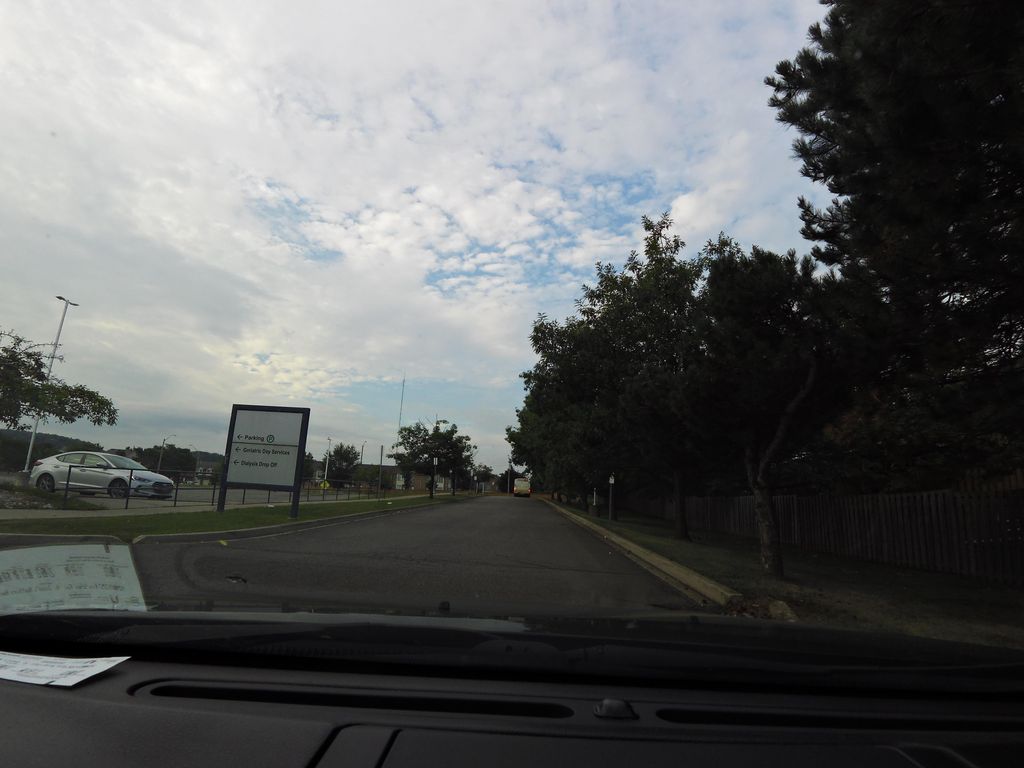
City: hamilton